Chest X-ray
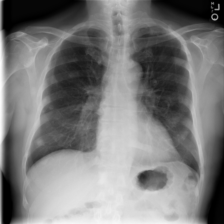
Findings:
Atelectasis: negative
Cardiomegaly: negative
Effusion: negative
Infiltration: negative
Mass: negative
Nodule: negative
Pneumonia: negative
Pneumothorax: negative
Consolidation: negative
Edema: negative
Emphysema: negative
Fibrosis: negative
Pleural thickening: negative
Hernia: negative